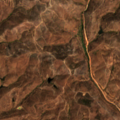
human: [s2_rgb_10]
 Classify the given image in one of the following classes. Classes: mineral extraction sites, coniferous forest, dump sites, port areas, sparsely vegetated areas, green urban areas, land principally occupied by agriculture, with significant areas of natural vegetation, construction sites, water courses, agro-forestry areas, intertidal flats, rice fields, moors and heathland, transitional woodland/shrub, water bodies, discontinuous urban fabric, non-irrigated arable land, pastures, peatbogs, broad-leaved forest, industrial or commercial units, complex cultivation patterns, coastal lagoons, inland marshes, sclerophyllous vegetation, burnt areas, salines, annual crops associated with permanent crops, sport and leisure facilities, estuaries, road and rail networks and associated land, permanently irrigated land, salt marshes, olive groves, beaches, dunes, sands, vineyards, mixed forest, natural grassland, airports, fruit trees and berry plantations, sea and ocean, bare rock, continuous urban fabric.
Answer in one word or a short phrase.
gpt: complex cultivation patterns, sclerophyllous vegetation, transitional woodland/shrub